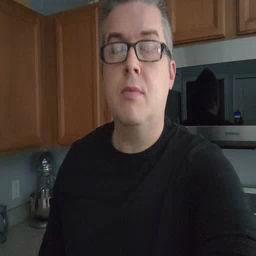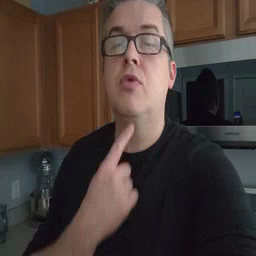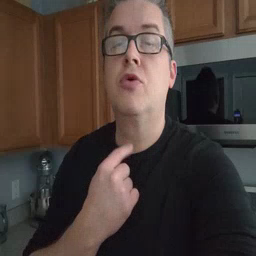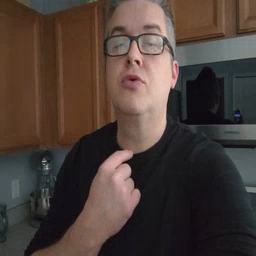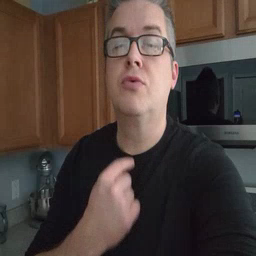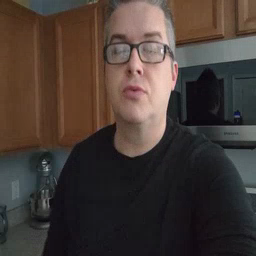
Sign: thirsty